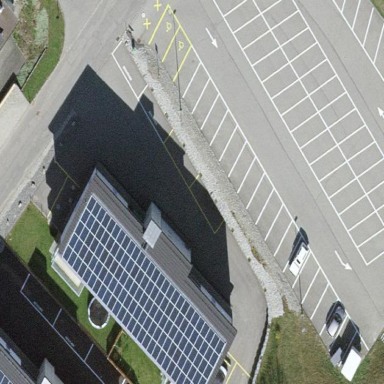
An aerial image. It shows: Parking area with asphalt surface.